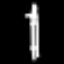
Label: pencil